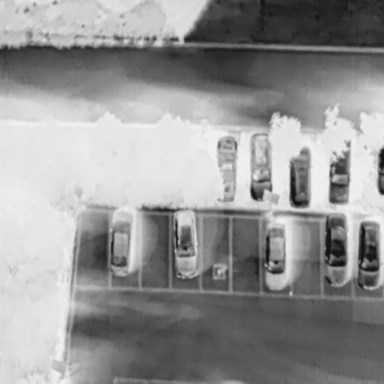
There are nine Cars in the infrared image.